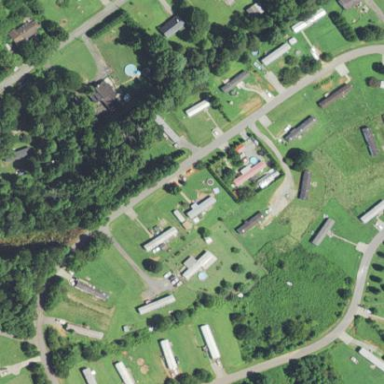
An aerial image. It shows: Residential area designated as trailer park.